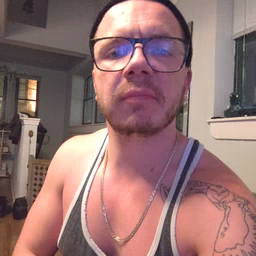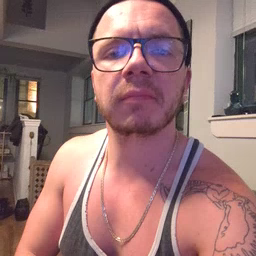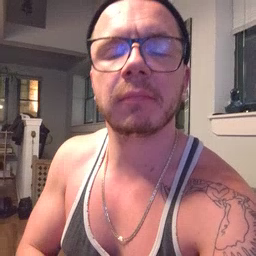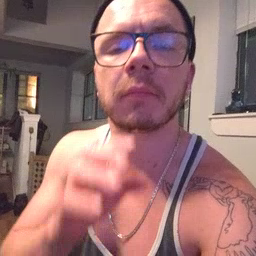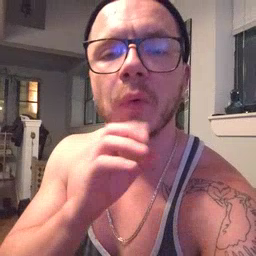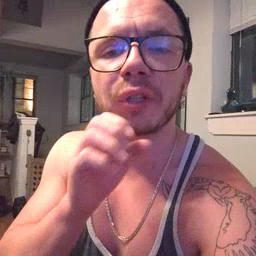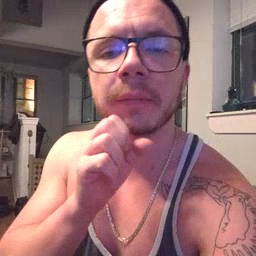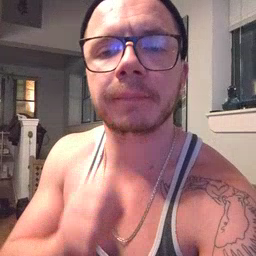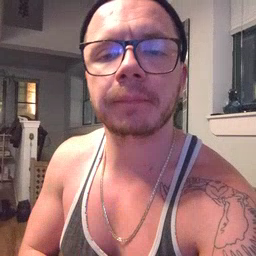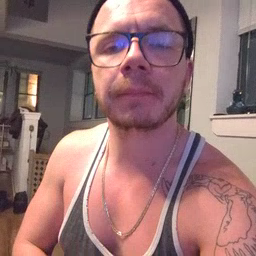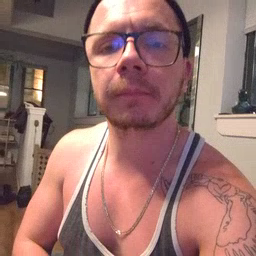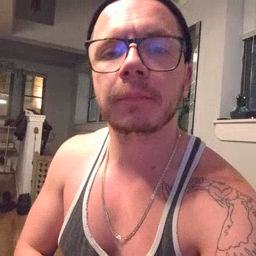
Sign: orange